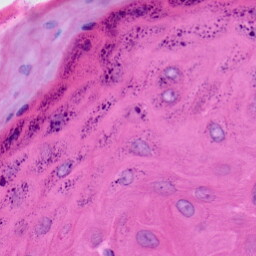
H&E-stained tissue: Skin